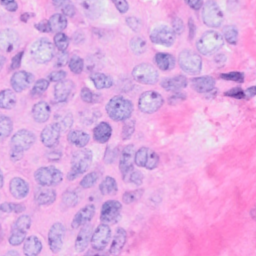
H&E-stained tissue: Breast